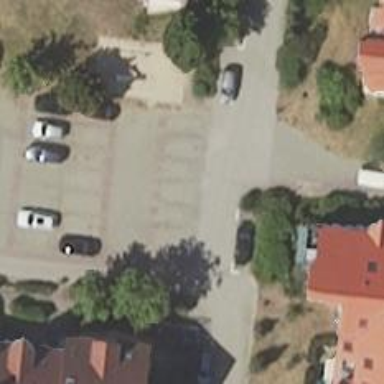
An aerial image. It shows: Parking aisle designated as service road.